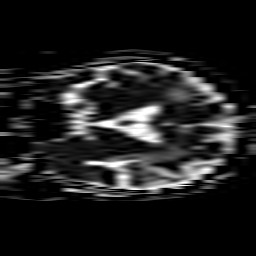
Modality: ADC
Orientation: coronal
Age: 61
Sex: female
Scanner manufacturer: philips
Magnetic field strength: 1.5 T
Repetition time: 4.439 s
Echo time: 0.07764 s